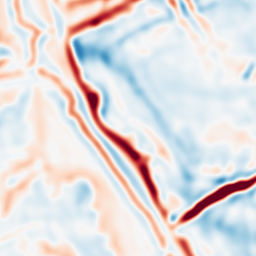
Category: multiscale
Decomposition family: log
Decomposition parameters: sigma: 5
Upsampling method: lanczos
Upsampling parameters: scale: 2
Upsampling scale: 2